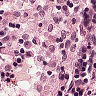
Metastatic tissue present: no